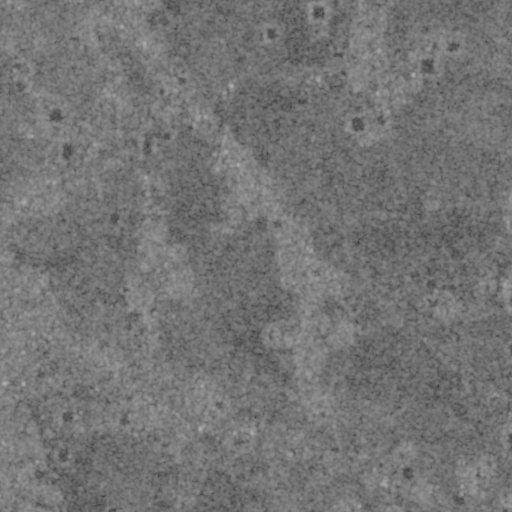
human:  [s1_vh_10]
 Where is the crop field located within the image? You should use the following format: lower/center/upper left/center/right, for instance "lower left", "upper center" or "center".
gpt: The crop field is located in the lower left of the image.
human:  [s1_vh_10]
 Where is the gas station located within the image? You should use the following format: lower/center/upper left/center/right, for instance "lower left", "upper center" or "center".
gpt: The gas station is located in the lower left of the image.
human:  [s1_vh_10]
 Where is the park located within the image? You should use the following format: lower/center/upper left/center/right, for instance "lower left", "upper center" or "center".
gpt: The park is located in the lower left of the image.
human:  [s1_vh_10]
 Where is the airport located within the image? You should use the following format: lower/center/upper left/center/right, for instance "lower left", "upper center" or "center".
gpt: There is no airport in the image.

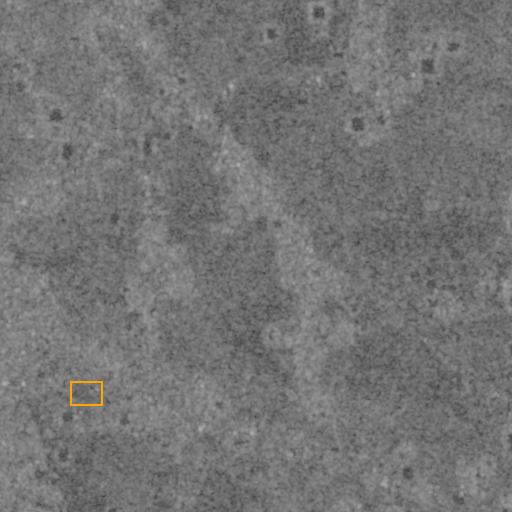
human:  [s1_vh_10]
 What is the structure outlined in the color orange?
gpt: The structure outlined in orange is a crop field.
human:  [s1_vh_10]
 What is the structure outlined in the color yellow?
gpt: There is no yellow outline.